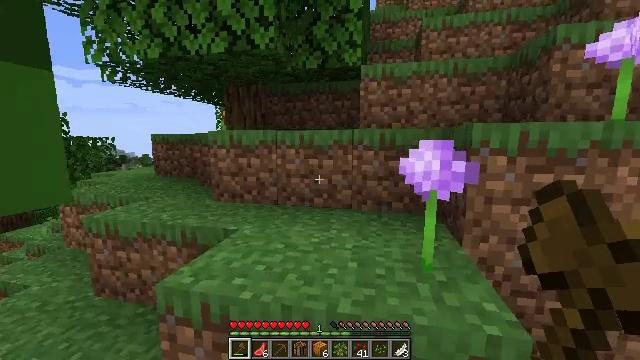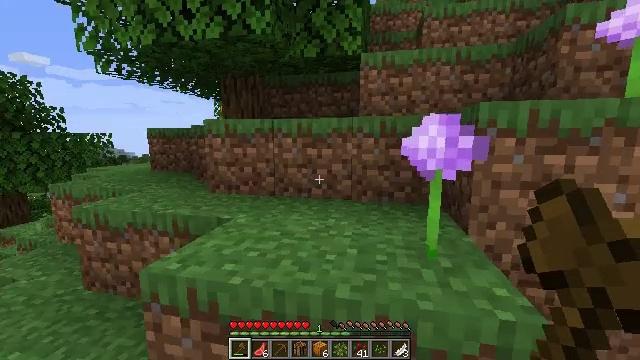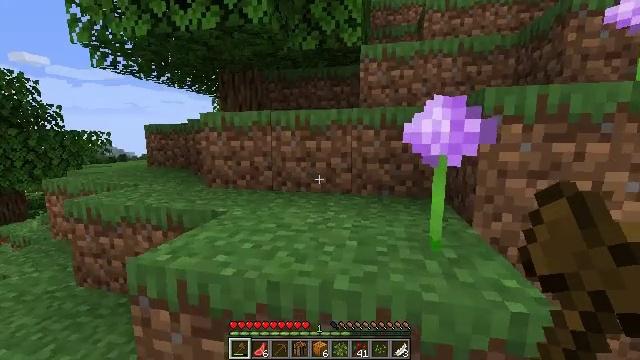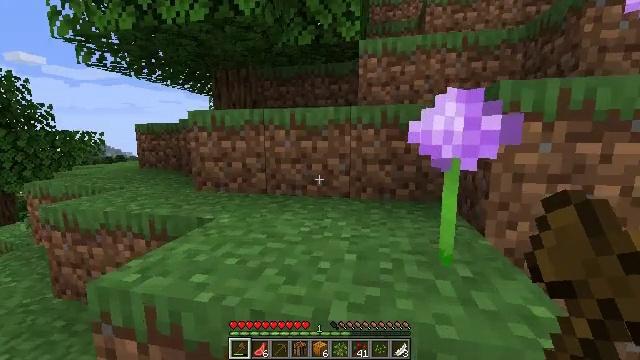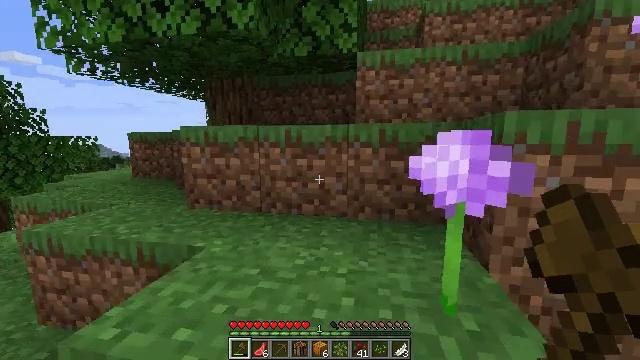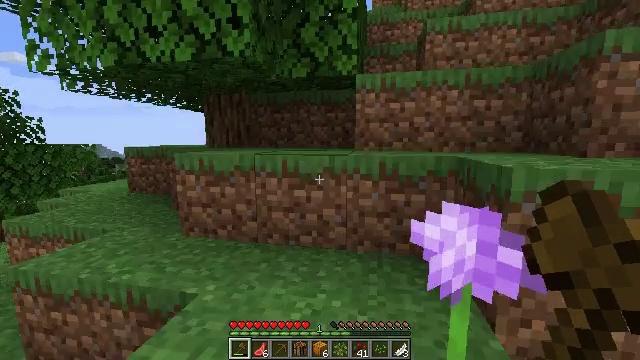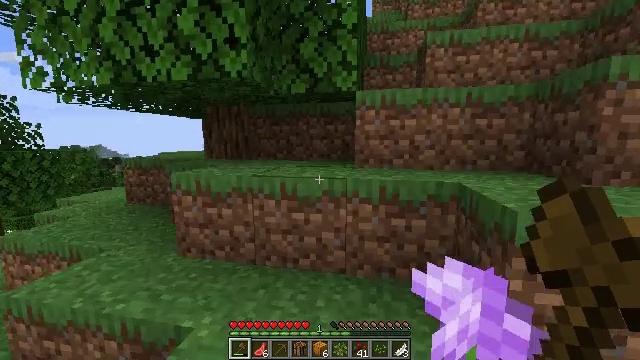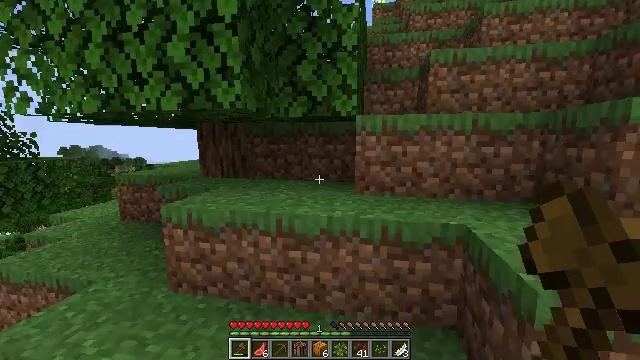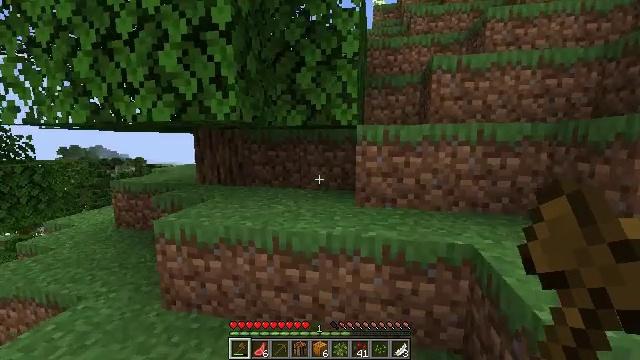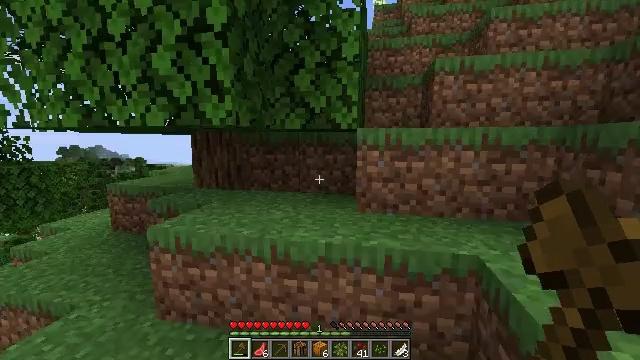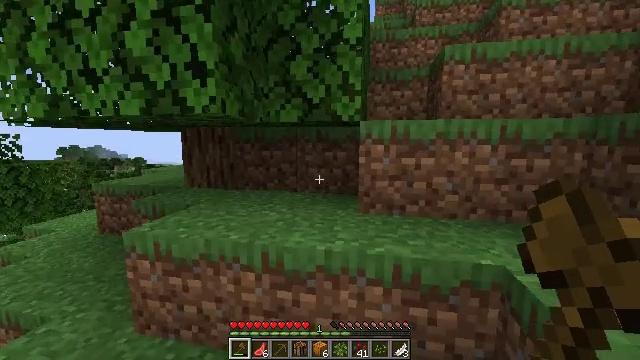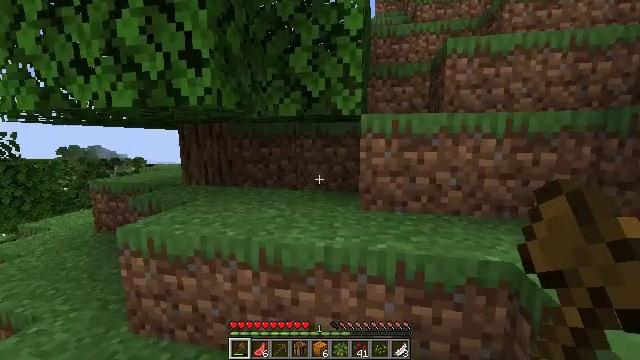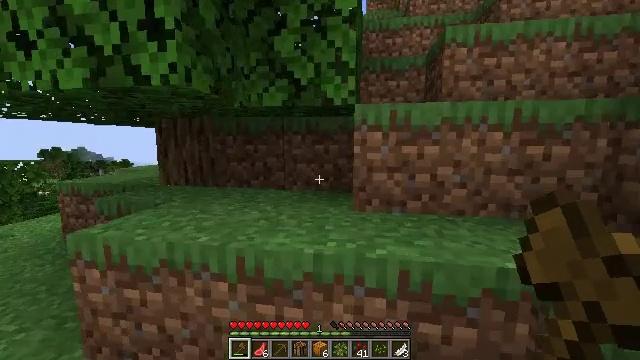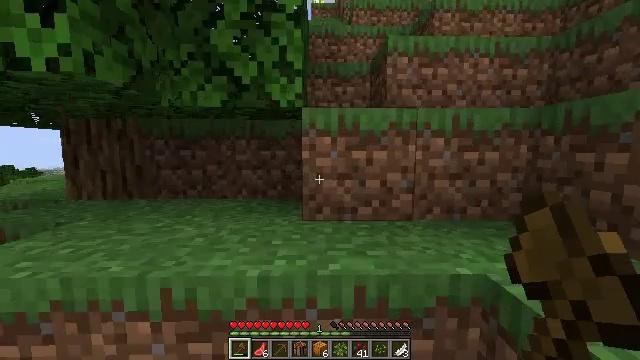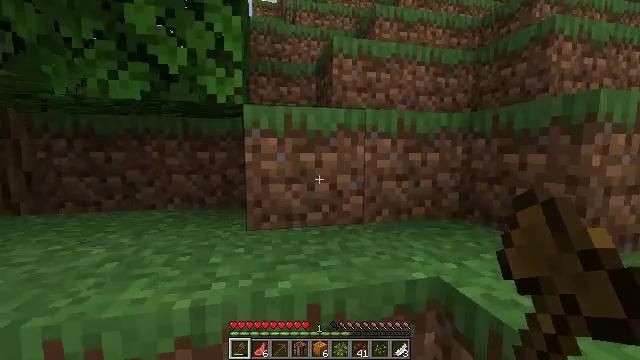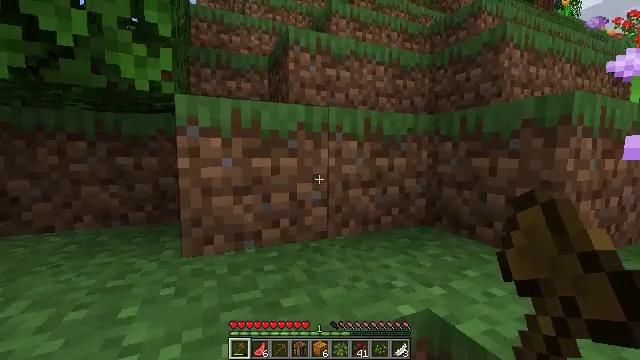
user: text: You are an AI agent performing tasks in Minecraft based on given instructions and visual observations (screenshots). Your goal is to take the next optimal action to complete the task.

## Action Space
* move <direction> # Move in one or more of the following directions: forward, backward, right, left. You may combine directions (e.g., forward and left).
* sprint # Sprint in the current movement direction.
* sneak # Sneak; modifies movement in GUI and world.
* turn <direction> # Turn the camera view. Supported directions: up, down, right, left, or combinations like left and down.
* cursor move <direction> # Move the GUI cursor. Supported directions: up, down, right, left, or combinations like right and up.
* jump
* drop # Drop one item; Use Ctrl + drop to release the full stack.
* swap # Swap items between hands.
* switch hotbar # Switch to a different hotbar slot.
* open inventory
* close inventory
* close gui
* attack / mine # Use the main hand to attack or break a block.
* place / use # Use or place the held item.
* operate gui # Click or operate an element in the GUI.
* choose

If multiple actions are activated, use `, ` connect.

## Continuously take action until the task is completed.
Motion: motion action
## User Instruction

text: Gather a cornflower for decorations.
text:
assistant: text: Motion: move forward
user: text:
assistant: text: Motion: move forward
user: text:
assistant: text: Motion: move forward
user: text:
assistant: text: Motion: move forward, jump
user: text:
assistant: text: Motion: move forward, jump
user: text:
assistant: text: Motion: move forward, jump
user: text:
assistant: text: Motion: move forward, jump
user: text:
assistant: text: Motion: move forward
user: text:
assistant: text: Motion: move forward
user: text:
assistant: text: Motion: move forward
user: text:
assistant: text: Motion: move forward
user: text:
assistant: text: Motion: move forward, turn right
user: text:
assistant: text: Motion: move forward, turn right and up
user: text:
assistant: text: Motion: move forward, turn right
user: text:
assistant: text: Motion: move forward, turn right
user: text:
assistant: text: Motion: move forward, turn right
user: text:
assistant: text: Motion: move forward and move right
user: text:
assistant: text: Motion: move forward and move right
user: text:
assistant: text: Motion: move forward and move right, jump
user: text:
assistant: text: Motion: move forward and move right, jump
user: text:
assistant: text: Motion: move forward and move right, jump
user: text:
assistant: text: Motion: move forward and move right, jump
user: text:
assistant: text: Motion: move forward and move right
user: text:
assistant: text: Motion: move forward and move right
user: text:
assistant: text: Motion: move forward
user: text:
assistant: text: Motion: move forward
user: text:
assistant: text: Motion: move forward
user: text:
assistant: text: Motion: move forward, turn left, jump
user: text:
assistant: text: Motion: move forward, turn left and up, jump
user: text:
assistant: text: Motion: move forward, turn left and up, jump